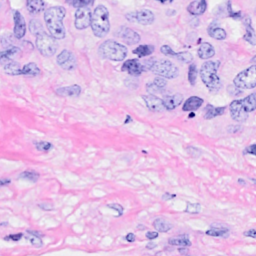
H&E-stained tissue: Breast